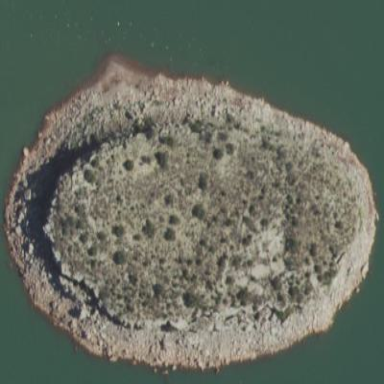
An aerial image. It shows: Islet.